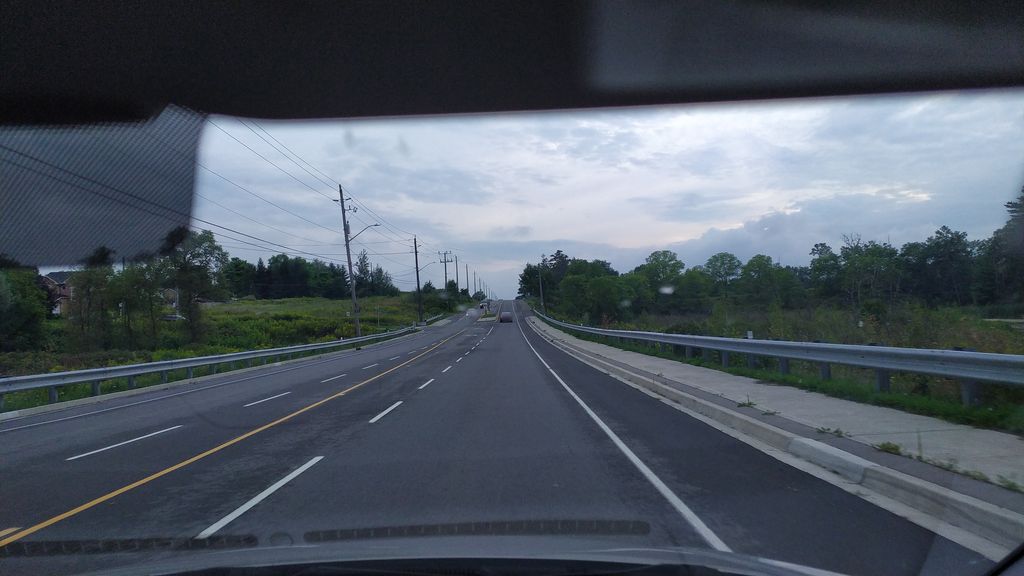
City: kitchener-waterloo